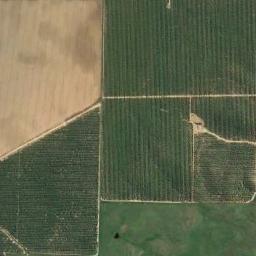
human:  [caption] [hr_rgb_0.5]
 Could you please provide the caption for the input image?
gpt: There are some green and bare rectangular farmland .

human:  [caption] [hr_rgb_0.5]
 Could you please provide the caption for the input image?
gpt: There are many different crops in rectangular farmlands .

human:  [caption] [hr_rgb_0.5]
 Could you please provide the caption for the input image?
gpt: Three neatly arranged green rectangular farm fields .

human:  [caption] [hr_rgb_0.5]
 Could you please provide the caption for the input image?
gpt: Several green rectangular farmlands of different sizes and a khaki rectangular farmland are neatly arranged on the ground and some paths go through the farmlands .

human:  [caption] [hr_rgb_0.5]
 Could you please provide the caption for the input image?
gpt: There are some green rectangular farmlands and a yellow one .